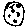
Label: moon